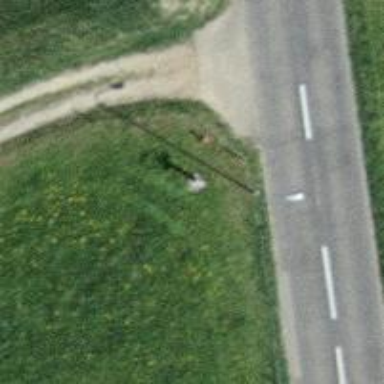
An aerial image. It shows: Historic wayside cross.